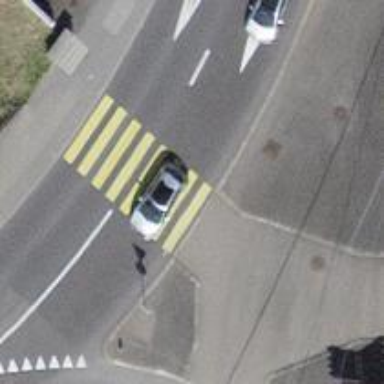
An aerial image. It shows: Kerb barrier.